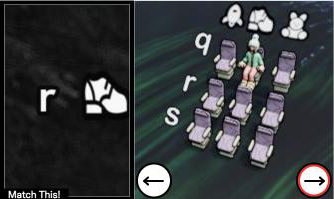
Task: seats
Answer: no